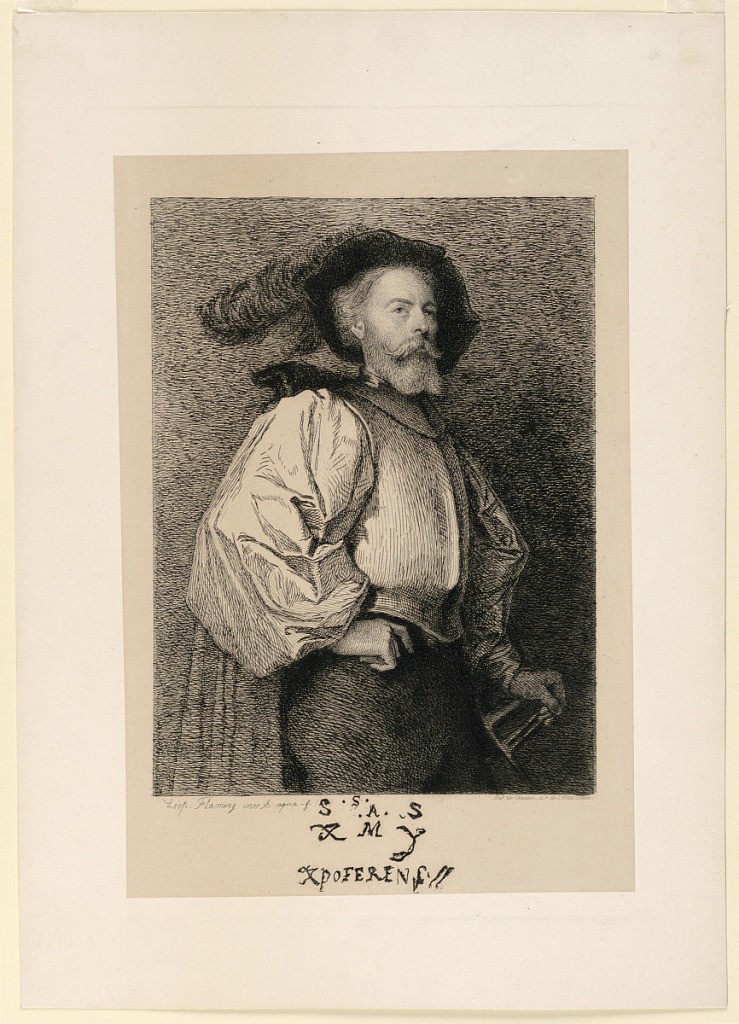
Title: Self Portrait as a Cavalier
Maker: Léopold Flameng, French, 1831 - 1911
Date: ca. 1870
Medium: Etching on China paper, pasted down
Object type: Print
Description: The artist is shown standing three-quarter length, standing, turned slightly to the right, his hand resting on his sword.